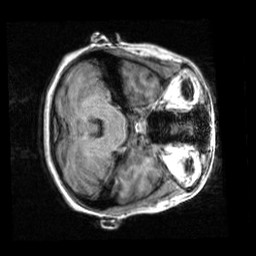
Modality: T1w
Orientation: axial
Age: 23
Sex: female
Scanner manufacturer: siemens
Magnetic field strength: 3 T
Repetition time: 2.3 s
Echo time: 0.00298 s